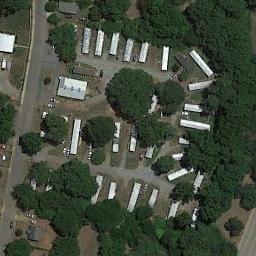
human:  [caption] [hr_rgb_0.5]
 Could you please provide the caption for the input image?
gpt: Many trees are in the mobile home park .

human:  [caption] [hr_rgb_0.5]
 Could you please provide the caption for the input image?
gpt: There are several trees around the mobile home community .

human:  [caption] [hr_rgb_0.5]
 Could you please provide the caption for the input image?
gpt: The mobile home park has some white mobile homes and a grove of trees is also in the mobile home park .

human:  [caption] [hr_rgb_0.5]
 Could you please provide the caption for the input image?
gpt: The mobile home park is on the grass next to some trees .

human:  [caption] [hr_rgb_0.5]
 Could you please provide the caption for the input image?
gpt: There are some green trees and white buildings in the mobile home park .